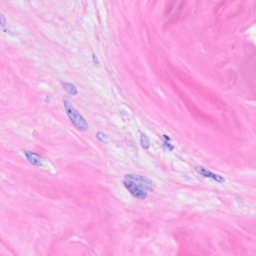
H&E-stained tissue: Breast